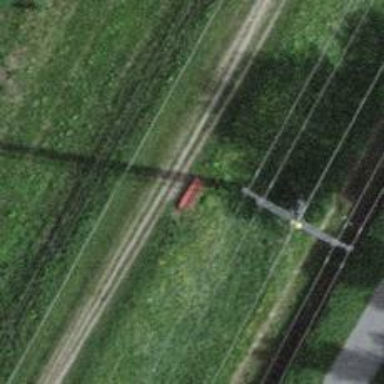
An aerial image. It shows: Red bench.